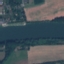
Land use / land cover class: River